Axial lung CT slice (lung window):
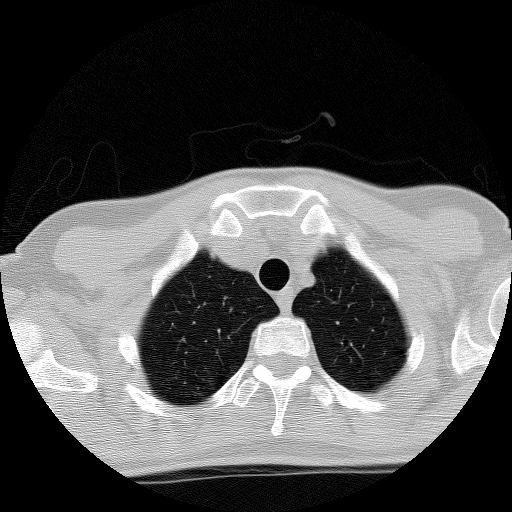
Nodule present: no